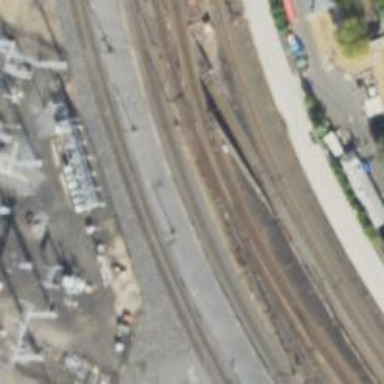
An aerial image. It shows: Railway track with contact lines for electrification.